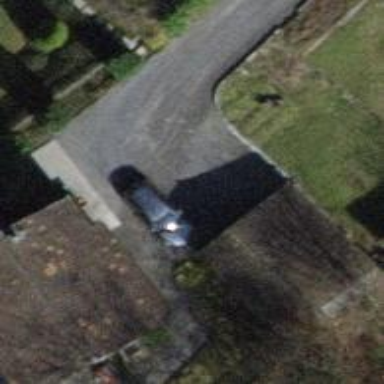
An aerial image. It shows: Gravel alleyway designated as service road.